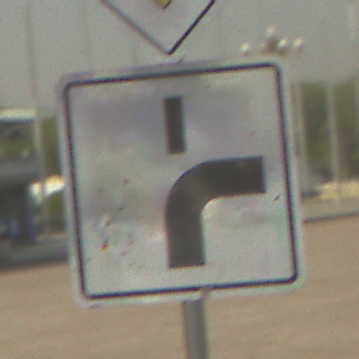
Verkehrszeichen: VerlaufVorfahrtsstrasse8
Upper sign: Vorfahrtsstrasse
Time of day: MorningAfternoon
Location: Outdoor (Suburban)
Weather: Clear
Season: NotSpecified
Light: Natural